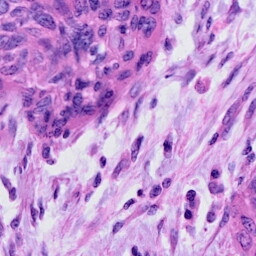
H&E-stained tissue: Cervix